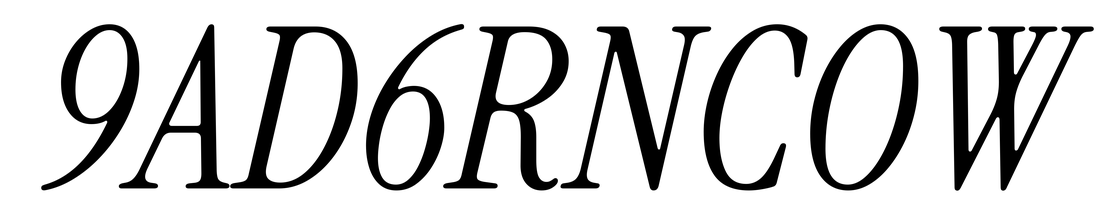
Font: InstrumentSerif-Italic